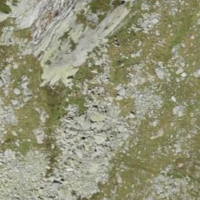
EUNIS habitat code: 26
Species observed at this site:
Oenanthe oenanthe
Marmota marmota
Anthus spinoletta